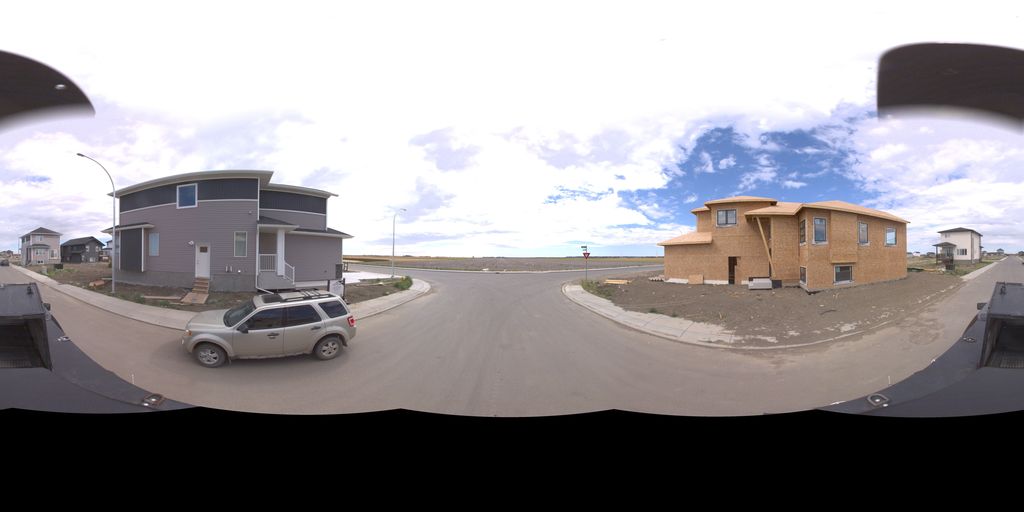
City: saskatoon